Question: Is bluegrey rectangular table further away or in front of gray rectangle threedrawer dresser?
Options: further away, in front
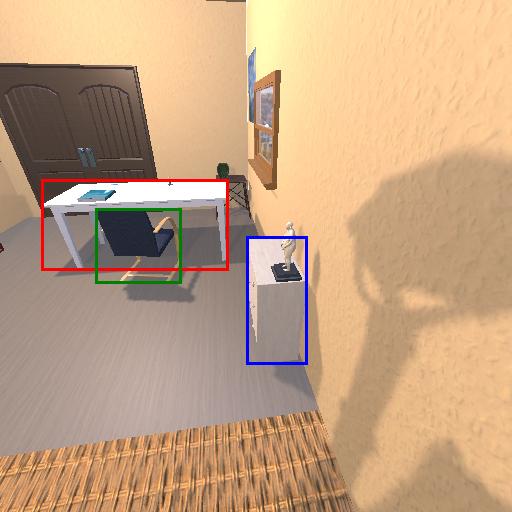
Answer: further away